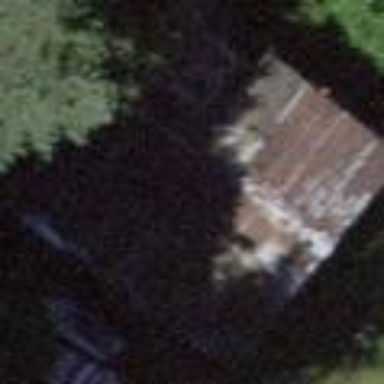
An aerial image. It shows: Shed.